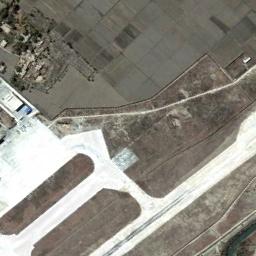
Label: runway